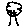
Label: tree